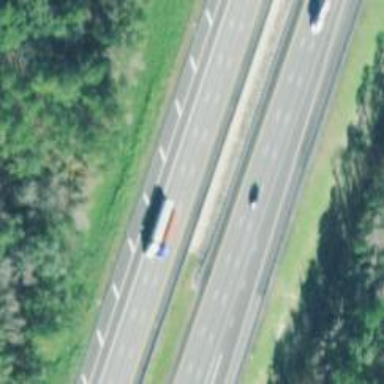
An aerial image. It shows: Motorway.